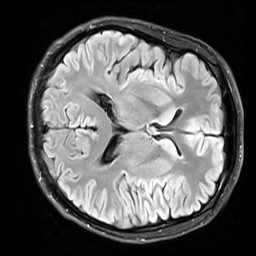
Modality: FLAIR
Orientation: axial
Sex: male
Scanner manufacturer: siemens
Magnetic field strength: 3 T
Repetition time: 10 s
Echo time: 0.09 s